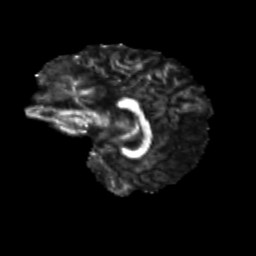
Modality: FA
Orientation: sagittal
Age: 10
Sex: male
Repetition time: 9.512 s
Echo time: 0.089 s